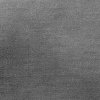
Atmospheric dust classification: dusty